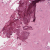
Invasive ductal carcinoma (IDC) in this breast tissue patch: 0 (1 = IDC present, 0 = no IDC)